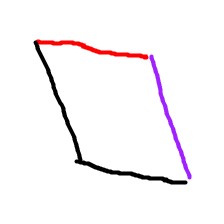
Shape: parallelogram